Field crop: tomato
Growth stage: 2
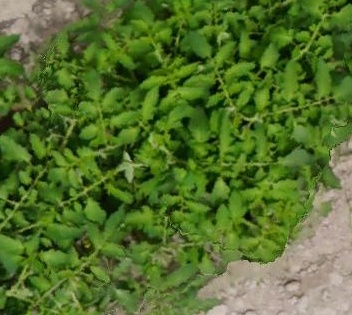
Species: tomato